Question: I'm having a UISplitViewController that contains a UITabBarController as master view.
This UITabBarController contains a UINavigationController. The detail view contains a UINavigationController as well.

On the iPad this works as expected. The presents the imageview within the navigation controller on the detail view.
On the iPhone on the other hand I expected that the pushes the detail view on the stack of the navigation controller of the master view. But actually it is presented modally over the master view.
When removing the UITabBarController from the storyboard and using the UINavigationController directly in the master view this works.
Has anybody an idea how I could present the detail view on the stack of the master's UINavigationController on an iPhone?
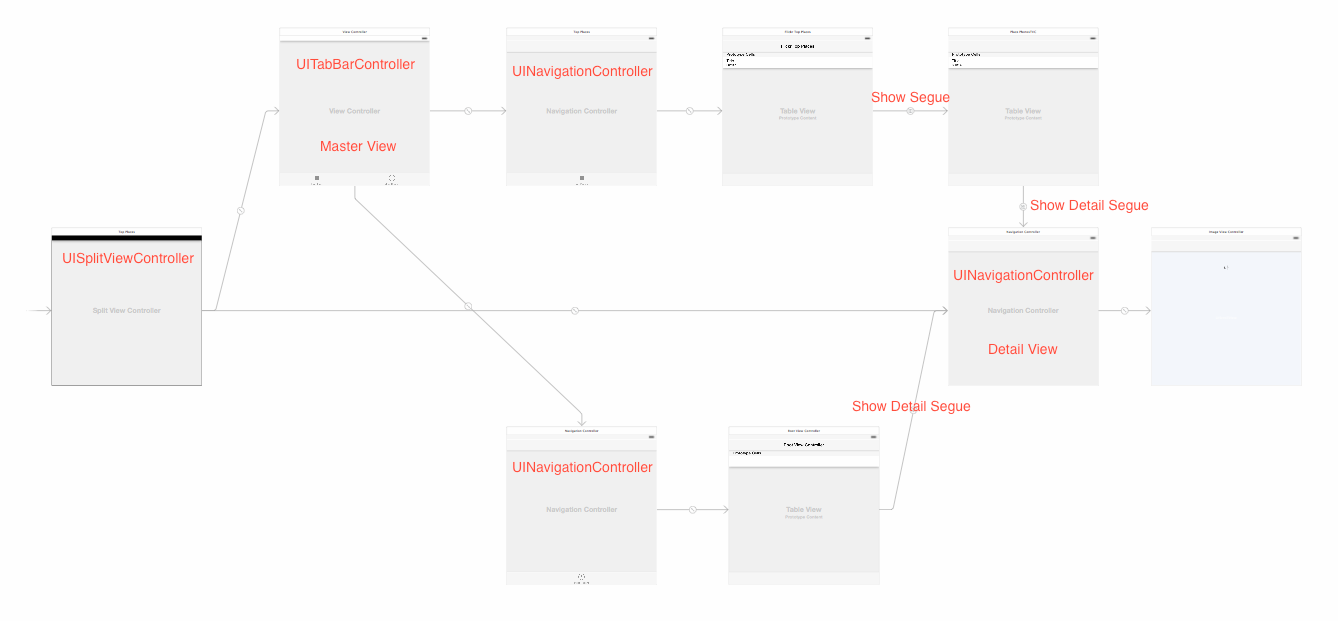
Answer: I figured out how to put the detail on to the master's UINavigationController instead of presenting it modally over the UITabBarController.
Using the method
'''
- splitViewController:showDetailViewController:sender:
'''
In case the UISplitViewController is collapsed get the masters navigation controller and push the detail view onto this navigation controller:
'''
- (BOOL)splitViewController:(UISplitViewController *)splitViewController
showDetailViewController:(UIViewController *)vc
sender:(id)sender {
NSLog(@"UISplitViewController collapsed: %d", splitViewController.collapsed);
// TODO: add introspection
if (splitViewController.collapsed) {
UITabBarController *master = (UITabBarController *) splitViewController.viewControllers[0];
UINavigationController *masterNavigationController = (UINavigationController *)master.selectedViewController;
// push detail view on the navigation controller
//[masterNavigationController pushViewController:vc animated:YES];
// push was not always working (see discussion in answer below), use showViewController instead
[masterNavigationController showViewController:vc sender:sender];
return YES;
}
return NO;
}
'''